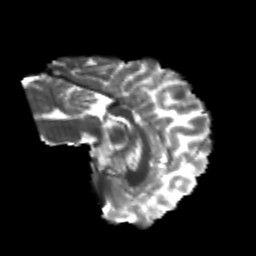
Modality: T2w
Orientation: sagittal
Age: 22
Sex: male
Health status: healthy
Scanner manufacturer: philips
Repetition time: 7.389 s
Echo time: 0.08599 s